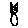
Label: cat